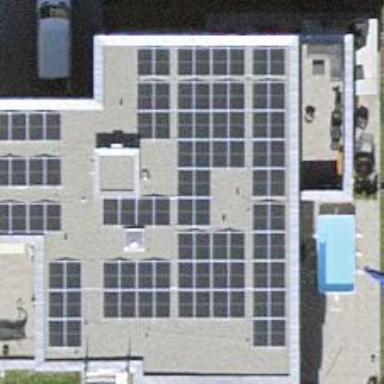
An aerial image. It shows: Solar power generator utilizing photovoltaic technology with solar photovoltaic panels.